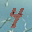
Label: 4